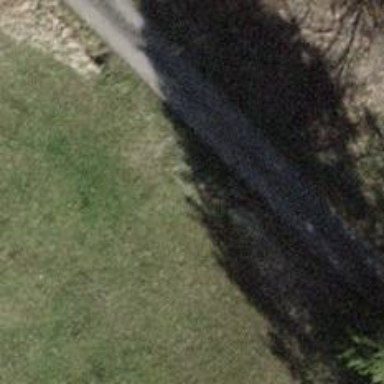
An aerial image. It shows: Well-maintained track road with grade 1 tracktype.